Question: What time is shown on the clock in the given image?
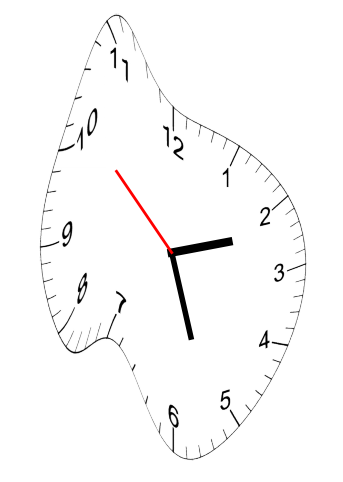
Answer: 02:26:52